Aerial crown-view tile of a tropical tree (Barro Colorado Island, Panama), acquired 20241216:
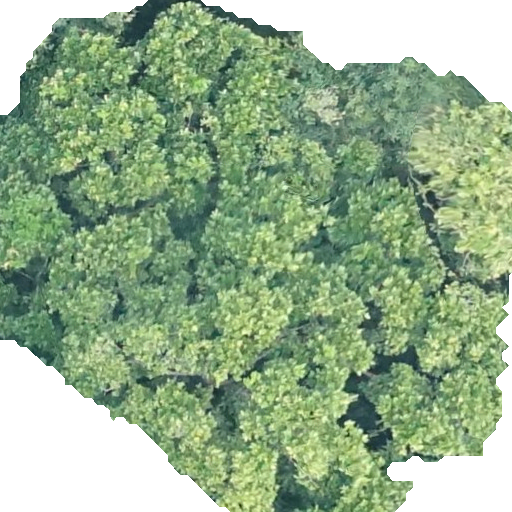
Species: Anacardium excelsum
GBIF accepted scientific name: Anacardium excelsum
Crown area: 317.89 m²